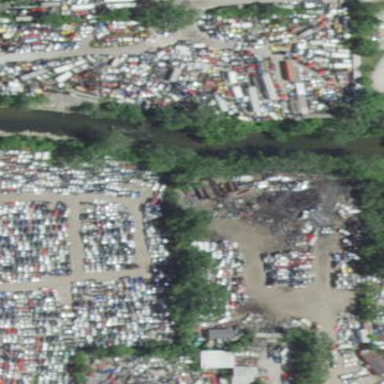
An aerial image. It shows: Scrap yard located in industrial area.